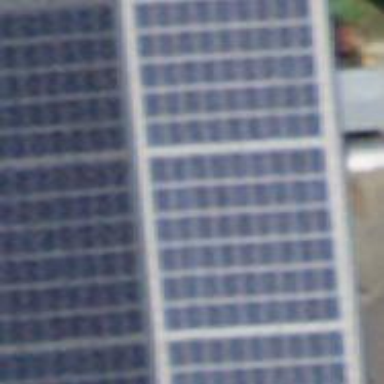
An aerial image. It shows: Solar power generator using photovoltaic panels.